Question: I've just tried to setup Libgdx to start making games, i followed this tutorial <URL>
in conjunction with the libgdx grdale setup. However an error shows up in the Java project which says:
'''
The import com.badlogic cannot be resolved
'''
I am using Eclipse for Java IDE. I believe I have the Android SDK installed. I think it may be to do with the setup but i think the latest updates are there and i tried deleting '.m2'ccahe, which is not there any more btw after i deleted it (not been replaced), but this didnt work. Any ideas?
heres my code for the java proect:
'''
import com.badlogic.gmx.Game;
public class GameMain extends Game{
}//'com.badlogic 'gets an error and so does 'Game'
'''

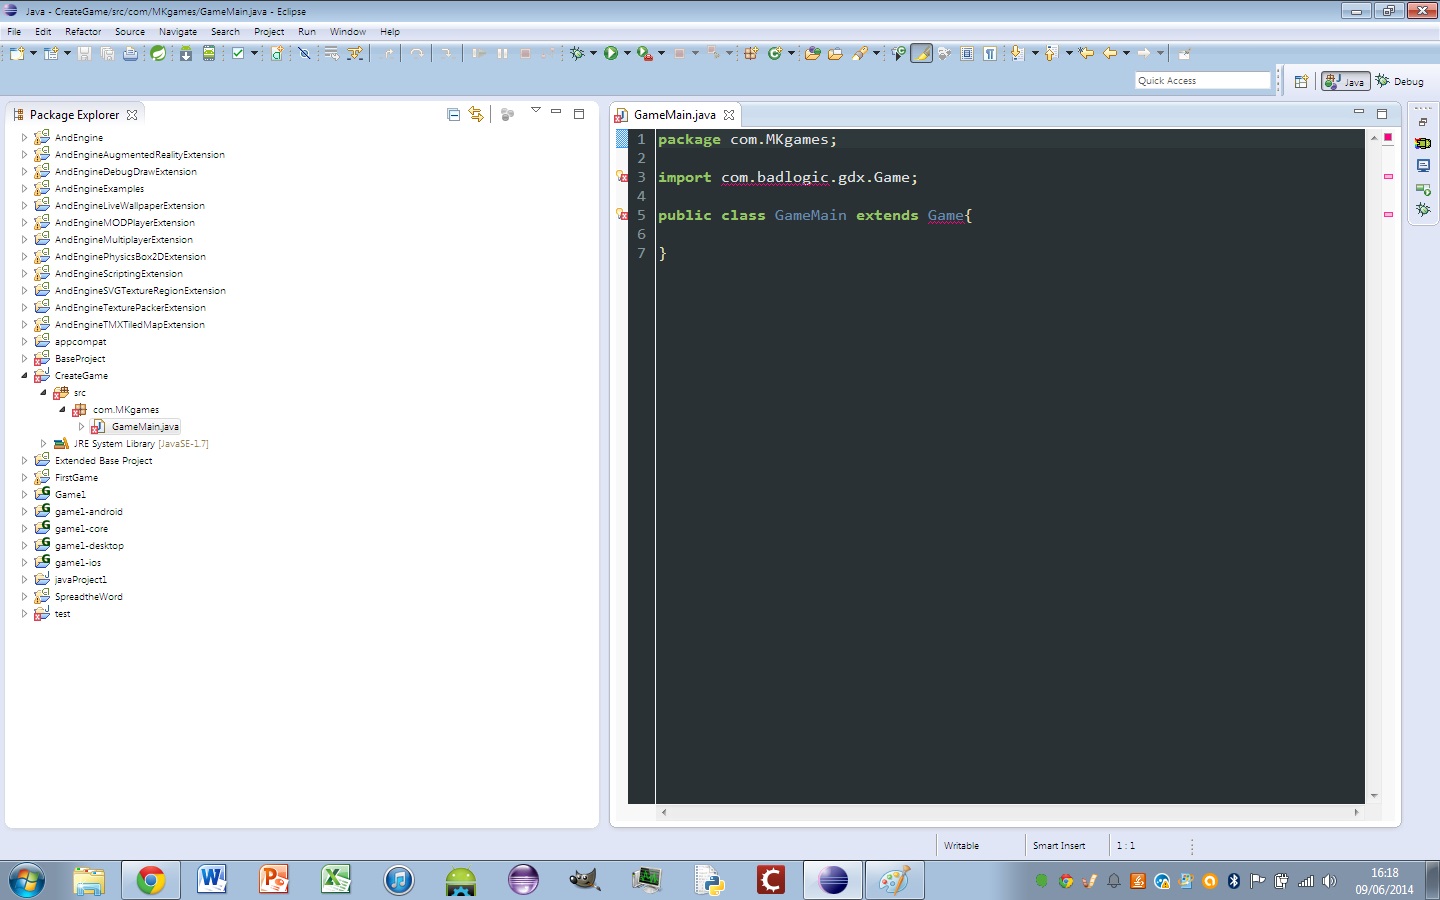
Answer: The issue you are encountering is your eclipse project "CreateGame" is not setup correctly. It is missing the files needed to use libgdx.
Possible Solutions:
- <URL>-
Also make sure your game code is going into the game-core project as this project is used by each platform you are targeting.